Field crop: tomato
Growth stage: 1
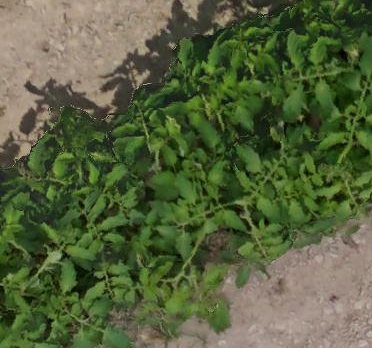
Species: tomato